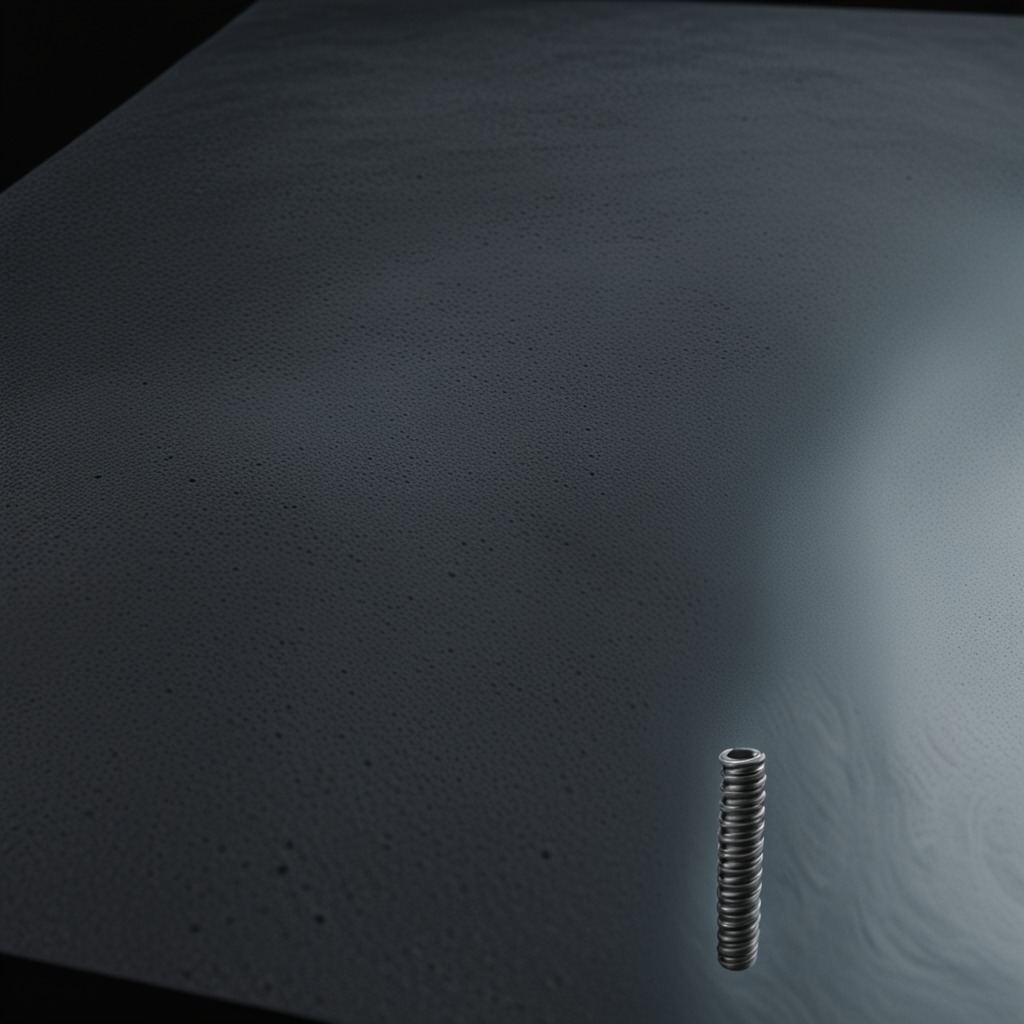
A coiled metal spring lies on the clean granite table inside a workshop at night dim ambient light soft shadows worn but